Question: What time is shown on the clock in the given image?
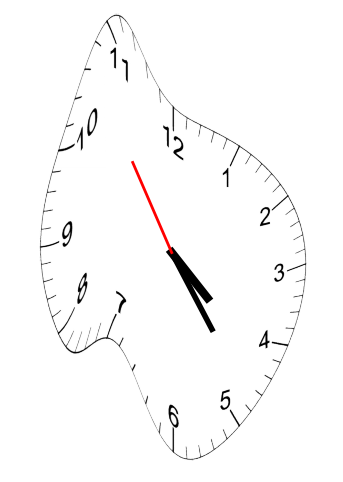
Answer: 04:23:54